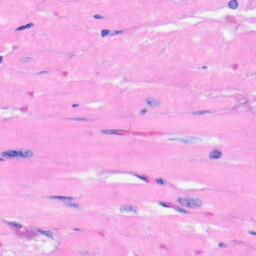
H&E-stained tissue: Heart